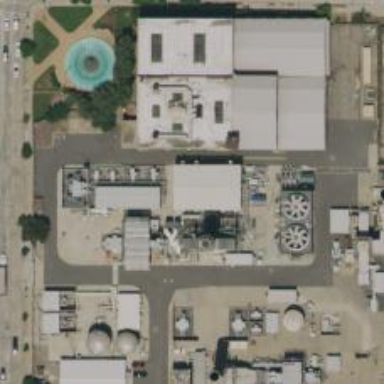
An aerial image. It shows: Gas-powered generator using steam turbine.